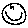
Label: smiley face